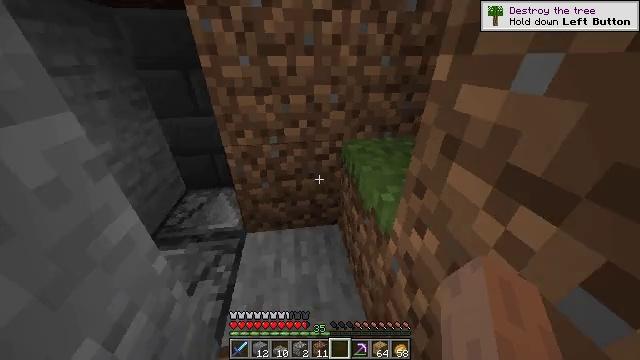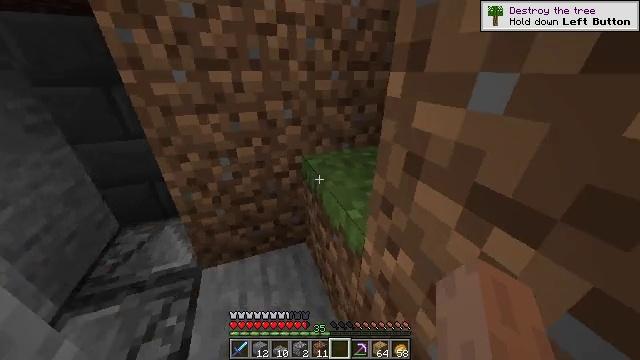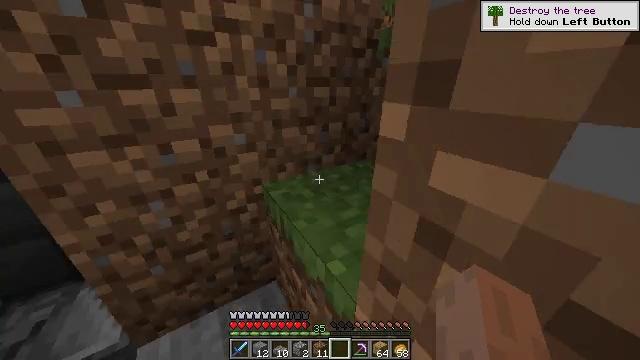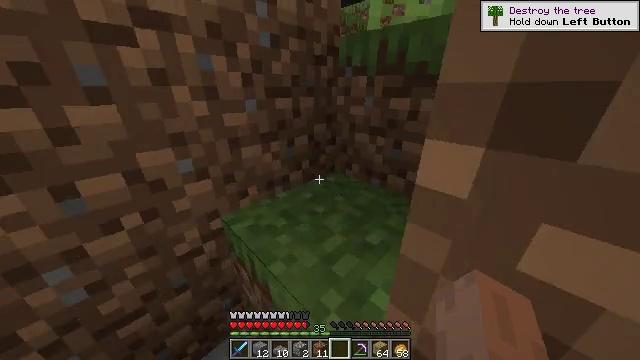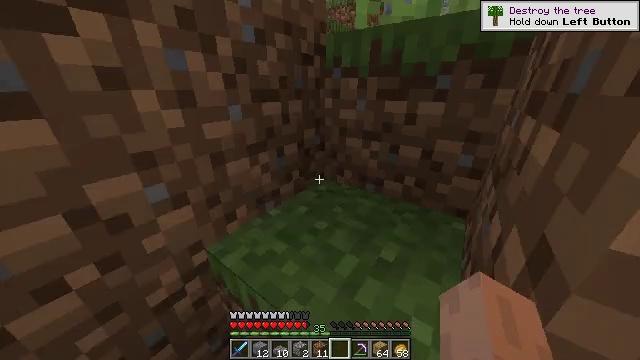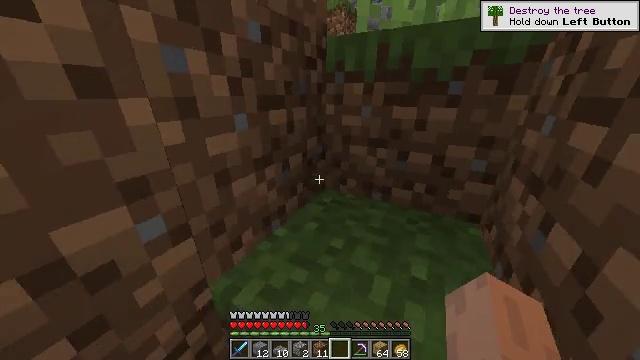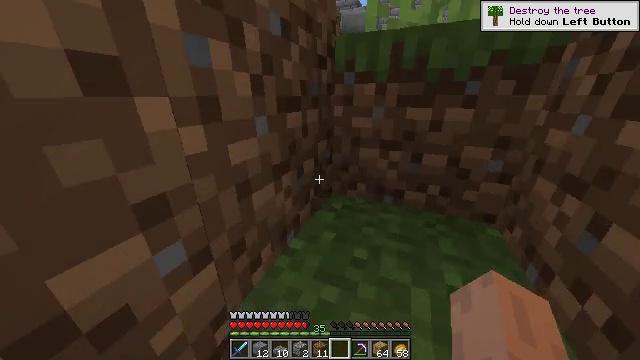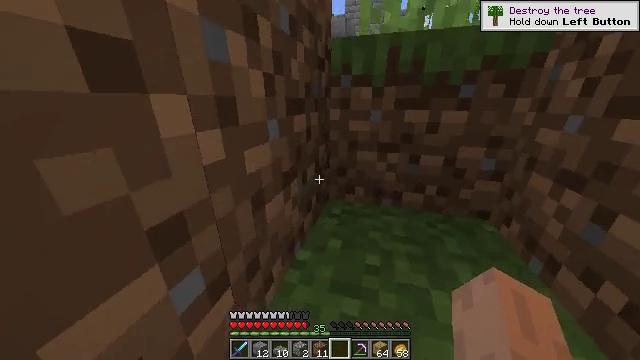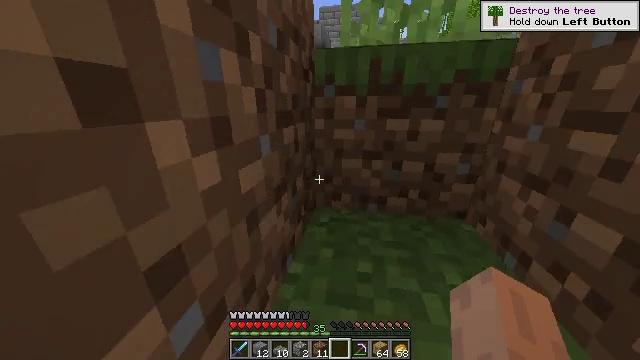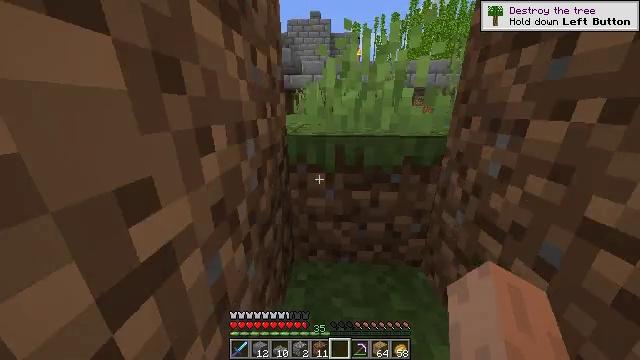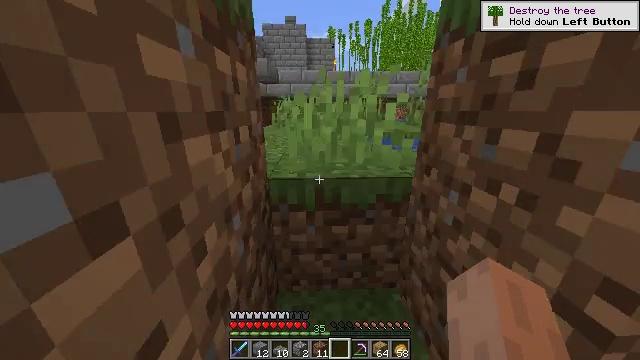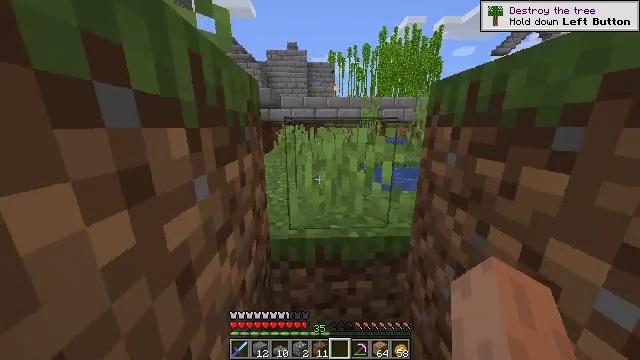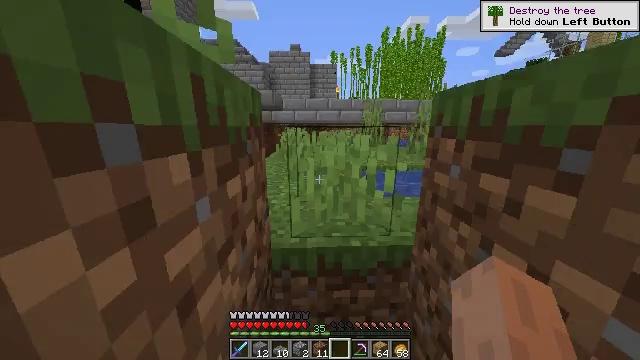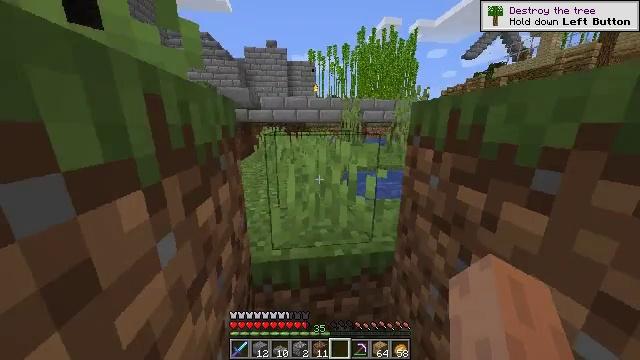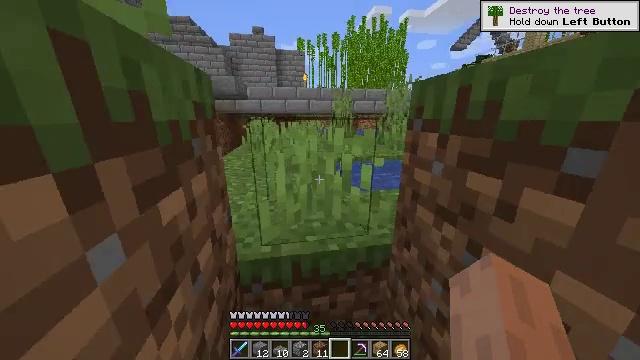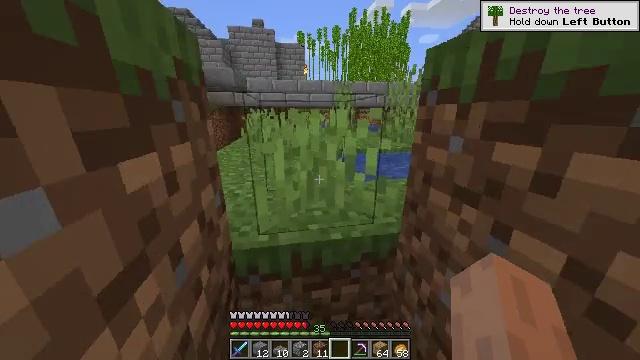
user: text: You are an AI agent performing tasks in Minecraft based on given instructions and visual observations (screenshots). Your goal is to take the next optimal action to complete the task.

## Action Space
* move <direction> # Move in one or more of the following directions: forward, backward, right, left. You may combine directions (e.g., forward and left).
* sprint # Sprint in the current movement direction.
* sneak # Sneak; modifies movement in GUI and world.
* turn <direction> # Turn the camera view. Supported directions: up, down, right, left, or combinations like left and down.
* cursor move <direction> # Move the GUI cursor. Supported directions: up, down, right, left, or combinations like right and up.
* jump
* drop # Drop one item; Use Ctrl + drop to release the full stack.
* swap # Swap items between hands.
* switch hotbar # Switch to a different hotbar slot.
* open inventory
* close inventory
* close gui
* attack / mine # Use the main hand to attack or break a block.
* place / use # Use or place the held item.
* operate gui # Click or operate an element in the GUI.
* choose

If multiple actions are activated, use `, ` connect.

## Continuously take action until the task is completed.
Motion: motion action
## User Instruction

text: Open the crafting table and make an observer.
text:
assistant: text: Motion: move forward, turn right and up
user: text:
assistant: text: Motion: move forward, turn right and up
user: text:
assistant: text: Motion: move forward, turn right and up
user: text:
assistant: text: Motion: move forward, turn right
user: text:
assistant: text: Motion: move forward, turn right and up
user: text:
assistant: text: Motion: move forward, turn right
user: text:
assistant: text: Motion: move forward, turn right and up
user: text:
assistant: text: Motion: move forward, turn right, jump
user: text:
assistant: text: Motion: move forward, turn right and up, jump
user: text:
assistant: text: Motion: move forward, turn right, jump
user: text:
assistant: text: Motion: move forward, turn up
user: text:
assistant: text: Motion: move forward
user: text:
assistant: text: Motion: move forward, turn right
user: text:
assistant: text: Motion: move forward, turn right and down
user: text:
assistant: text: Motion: move forward, turn down
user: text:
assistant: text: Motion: move forward
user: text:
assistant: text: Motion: move forward, jump
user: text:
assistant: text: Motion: move forward, jump
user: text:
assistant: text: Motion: move forward, turn left, jump
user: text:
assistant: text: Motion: move forward, turn left
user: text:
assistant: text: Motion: move forward
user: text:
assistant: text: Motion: move forward
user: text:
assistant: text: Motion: move forward
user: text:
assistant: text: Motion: move forward
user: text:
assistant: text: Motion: move forward
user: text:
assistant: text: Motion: move forward, turn left and up
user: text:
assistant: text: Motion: move forward, turn left and up
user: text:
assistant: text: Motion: move forward, turn right
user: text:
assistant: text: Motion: move forward
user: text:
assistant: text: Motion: move forward, turn right and down